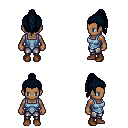
a pixel art fantasy rpg character, female body template, human, dark skin, blue vest, metal pants, raven long topknot hairstyle, brown shoes, four views (front, back, left, right), 2x2 character sprite sheet, small pixel art, hard edges, no anti-aliasing